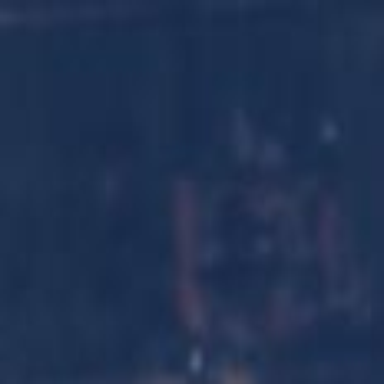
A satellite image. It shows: School.